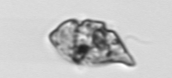
Label: Proterythropsis